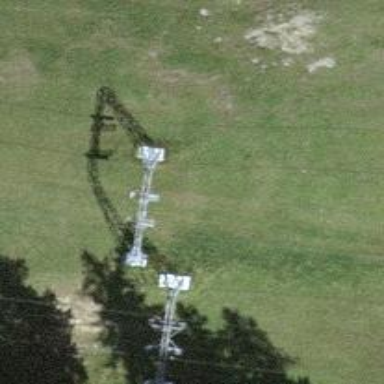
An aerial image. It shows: Pylon used for aerialway.